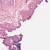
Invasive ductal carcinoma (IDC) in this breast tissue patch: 0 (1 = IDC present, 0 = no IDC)